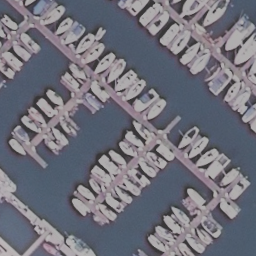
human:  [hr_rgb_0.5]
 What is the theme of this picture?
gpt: harbor